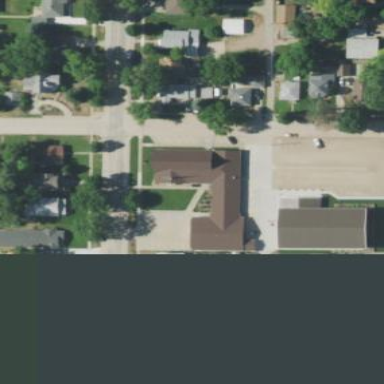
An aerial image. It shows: Beautiful church building.